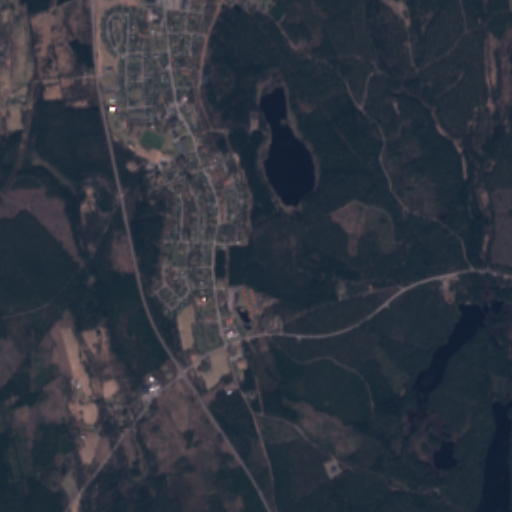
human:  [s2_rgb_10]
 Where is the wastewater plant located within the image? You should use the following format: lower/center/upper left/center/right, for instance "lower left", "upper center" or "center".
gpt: The wastewater plant is located in the upper center of the image.
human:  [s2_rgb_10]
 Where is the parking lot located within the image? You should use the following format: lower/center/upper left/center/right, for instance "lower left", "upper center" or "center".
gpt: There is no parking lot in the image.